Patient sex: M
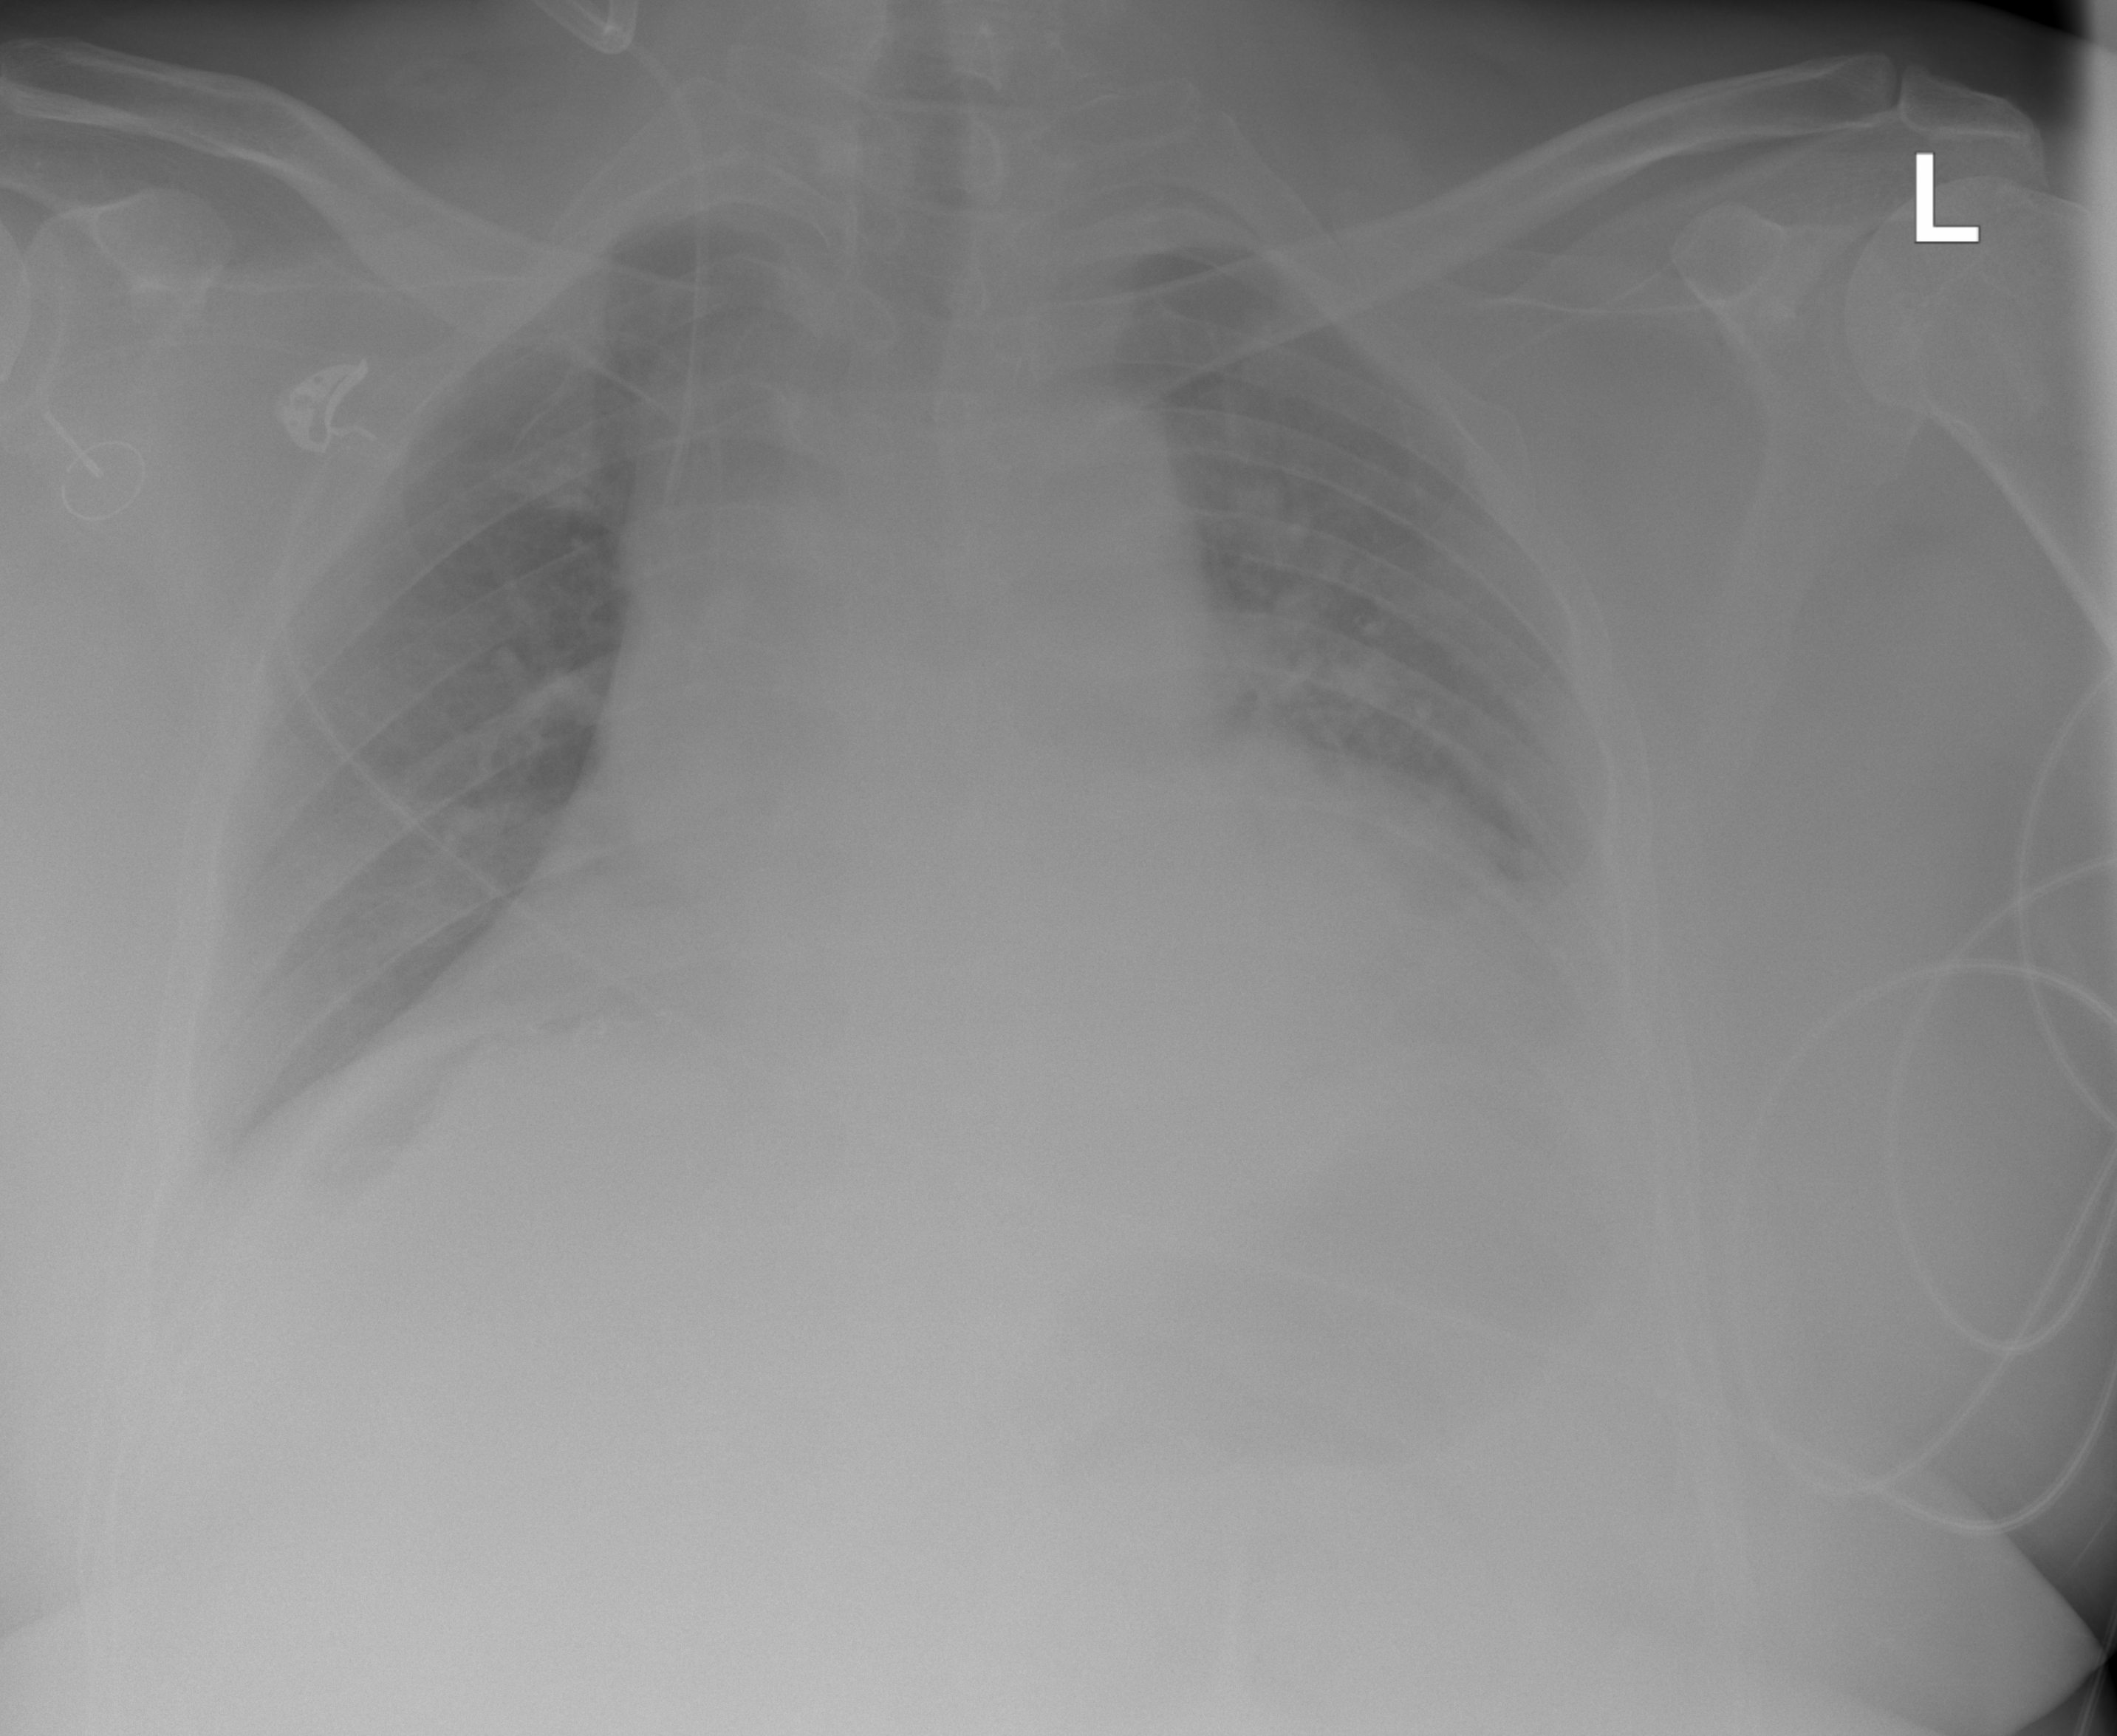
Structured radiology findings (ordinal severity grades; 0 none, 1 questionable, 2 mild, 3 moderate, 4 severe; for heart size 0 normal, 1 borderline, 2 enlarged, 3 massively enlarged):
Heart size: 2
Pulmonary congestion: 1
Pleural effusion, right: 0
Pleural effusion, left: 1
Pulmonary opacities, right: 0
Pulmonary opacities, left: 1
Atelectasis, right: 0
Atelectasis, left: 0